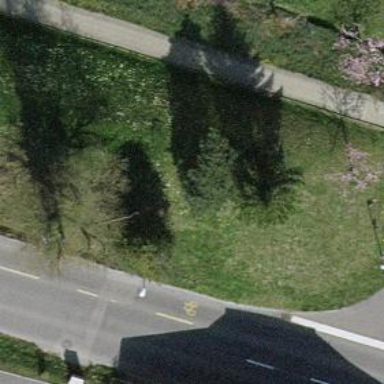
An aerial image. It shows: Hedge acting as barrier.